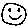
Label: smiley face